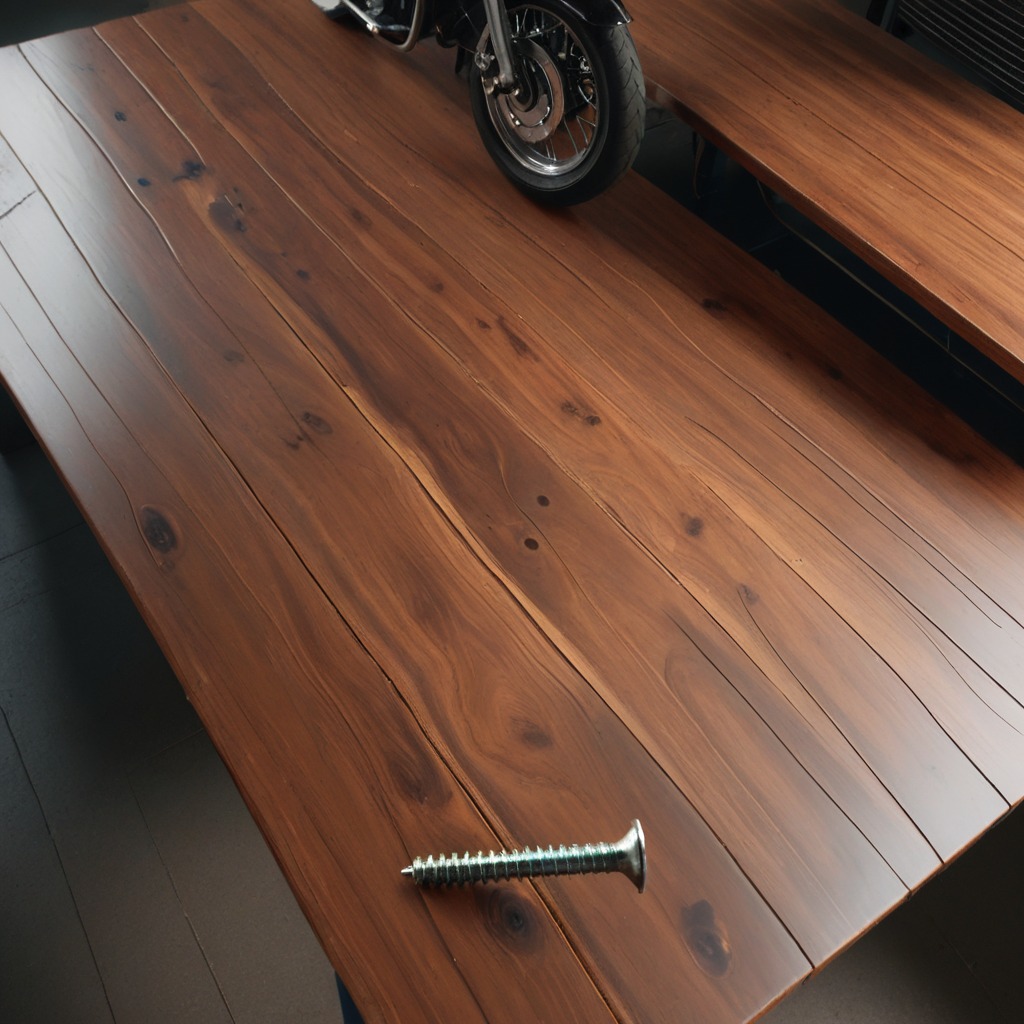
A metal screw is lying on an oil-spilled wooden table in a vintage motorcycle garage.